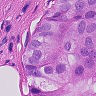
Metastatic tissue present: yes